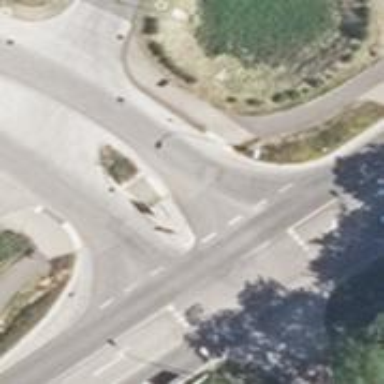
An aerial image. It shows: Uncontrolled crossing with central island on the road.